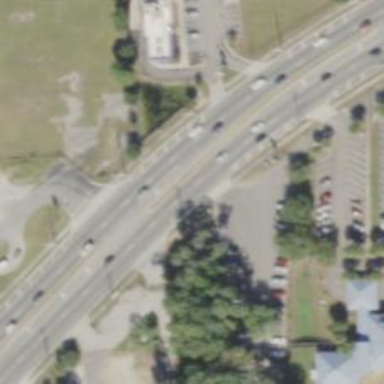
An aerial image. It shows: Asphalt road classified as trunk highway.